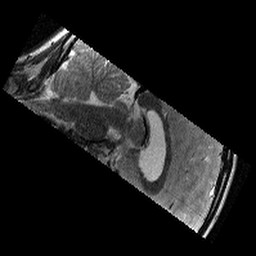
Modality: T2w
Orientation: sagittal
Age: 11
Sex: male
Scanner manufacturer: siemens
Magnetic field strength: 3 T
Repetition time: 9.23 s
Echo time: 0.067 s